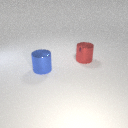
large blue metal cylinder in front of large red metal cylinder